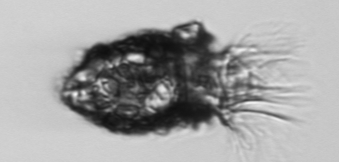
Label: Stenosemella_pacifica